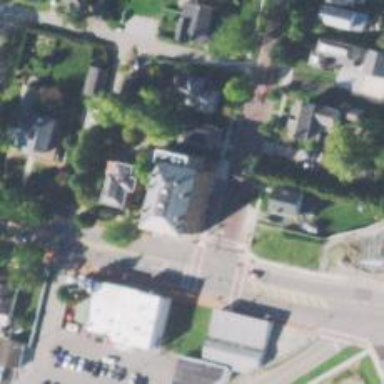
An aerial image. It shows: Town hall.